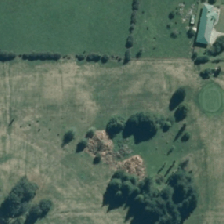
Land cover: urban_parkland